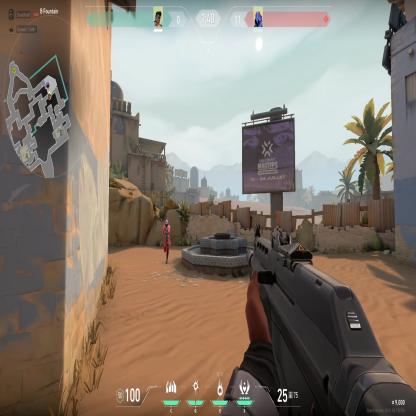
Label: enemy